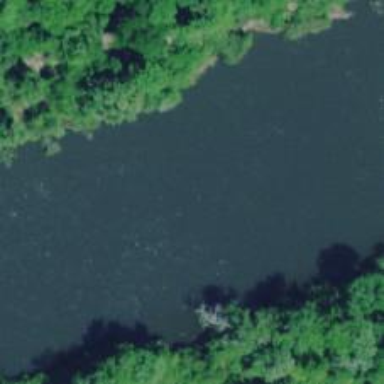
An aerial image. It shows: Beautiful river scene.